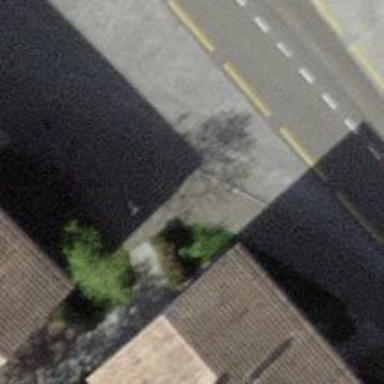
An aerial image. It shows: Bus stop with platform for public transport.